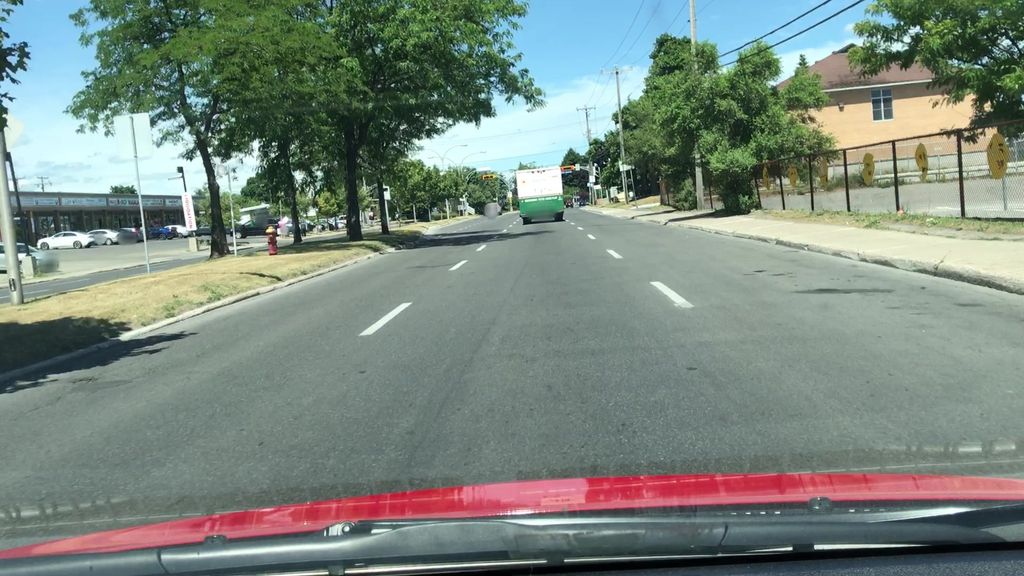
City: montreal